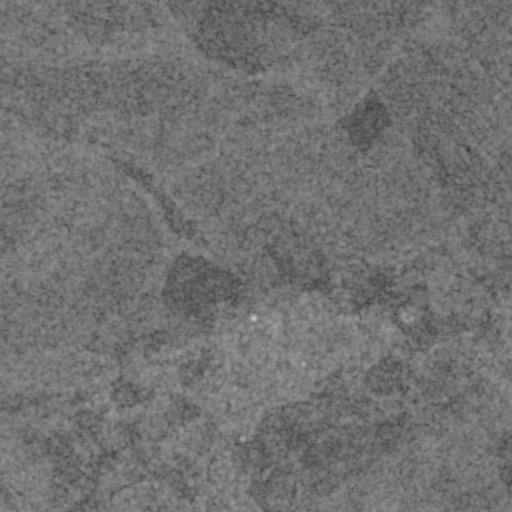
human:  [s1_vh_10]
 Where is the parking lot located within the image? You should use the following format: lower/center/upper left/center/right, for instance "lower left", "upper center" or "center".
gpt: The parking lot is located in the lower left of the image.
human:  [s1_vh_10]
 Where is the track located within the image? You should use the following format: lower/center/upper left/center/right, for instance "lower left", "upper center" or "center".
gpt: The track is located in the lower center of the image.
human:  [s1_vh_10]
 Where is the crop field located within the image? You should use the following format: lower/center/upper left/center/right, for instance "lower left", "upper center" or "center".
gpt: There is no crop field in the image.

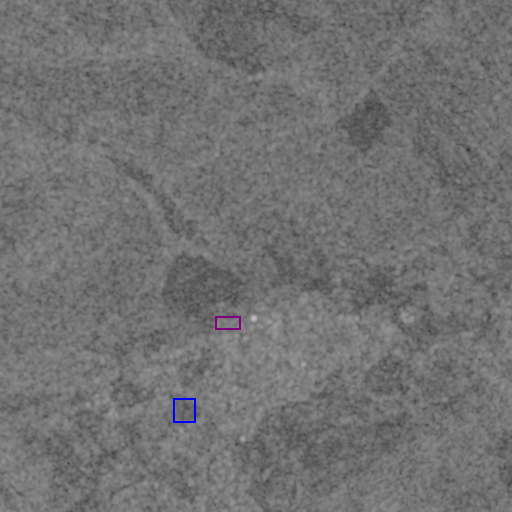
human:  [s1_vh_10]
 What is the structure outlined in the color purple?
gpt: The structure outlined in purple is a park.
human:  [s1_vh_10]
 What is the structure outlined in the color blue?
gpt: The structure outlined in blue is a track.
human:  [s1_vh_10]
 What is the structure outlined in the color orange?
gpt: There is no orange outline.